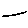
Label: line